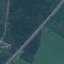
Land use / land cover: Highway